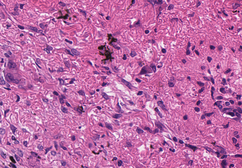
Tumor epithelial tissue: no
Tumor-associated stroma tissue: yes
Normal tissue: no